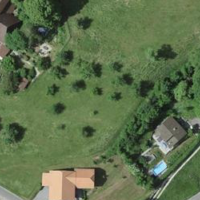
EUNIS habitat code: 55
Species observed at this site:
Enallagma cyathigerum
Circaea lutetiana